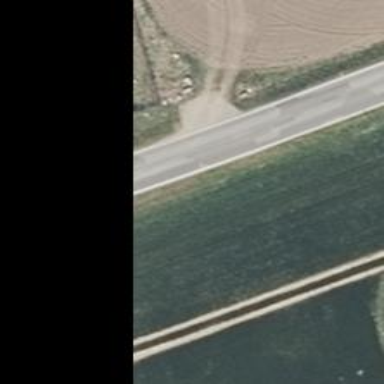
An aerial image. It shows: Asphalt road classified as tertiary.